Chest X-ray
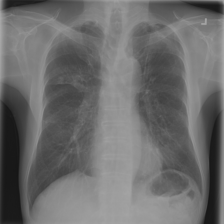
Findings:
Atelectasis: negative
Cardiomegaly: negative
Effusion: negative
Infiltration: negative
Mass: negative
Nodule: negative
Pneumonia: negative
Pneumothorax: negative
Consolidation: negative
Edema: negative
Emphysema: negative
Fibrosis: negative
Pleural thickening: negative
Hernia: negative